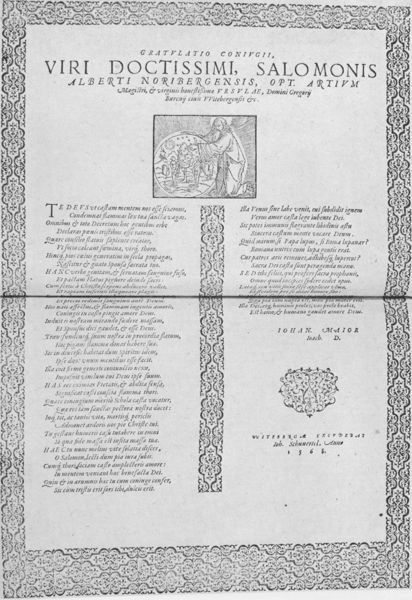
Titel: GRATVLATIO CONIVGII, VIRI DOCTISSIMI, SALOMONIS ALBERTI NORIBERGENSIS
Künstler: Johann Major
Standort: Wolfenbüttel
Institution: Herzog August Bibliothek
Schlagwörter: gott, mann, weiß, bäume, grau, schwarz, zeichnung, muster, ornament, bart, bibel, blass, rahmen, bild, kirche, sonne, schrift, grafik, graphik, spalten, rand, dekor, ornamente, verzierung, foto, buch, druck, radierung, stich, titel, seite, illustration, schwarzweiß, text, knien, überschrift, kugel, entwurf, darstellung, bildniss, buchdruck, buchseite, stück, wappen, schein, nimbus, jesus, religiös, geknickt, heiliger, siegel, urkunde, emblem, heilig, kupferstich, globus, welt, knick, flugblatt, dokument, weltkugel, latein, lateinisch, alberti, majuskel, evangeliar, majuskel latein, type, erschaffung, salomon, artium, viri, salomonis, doc, doctissimi, nfang, anmfang